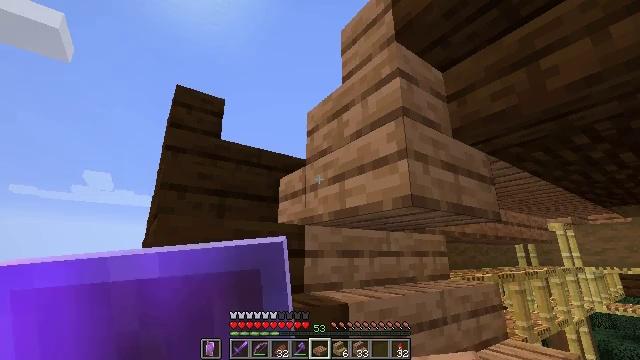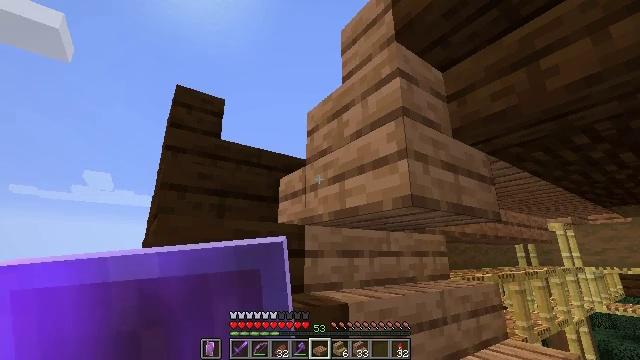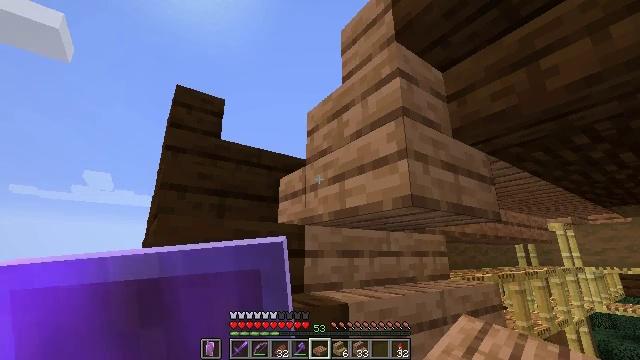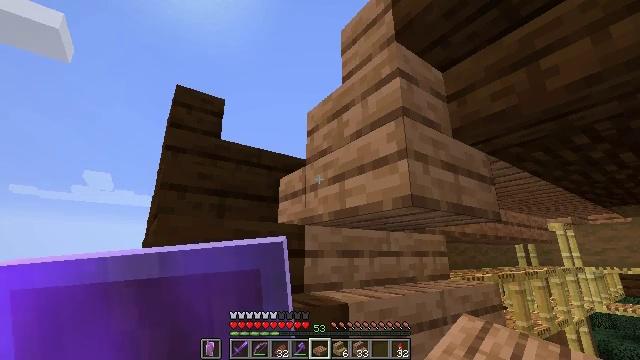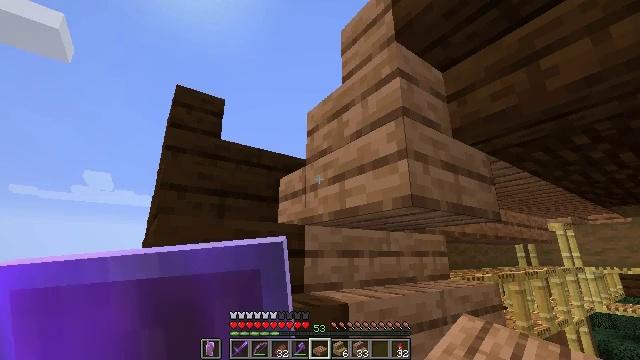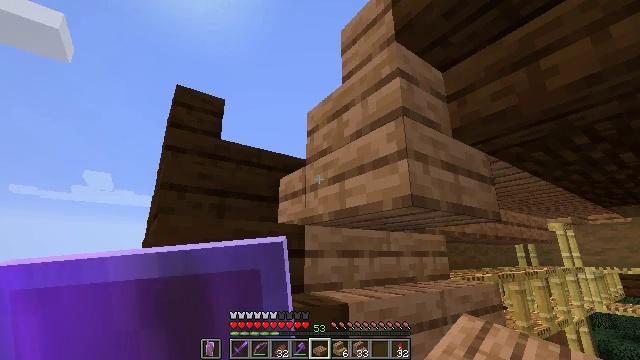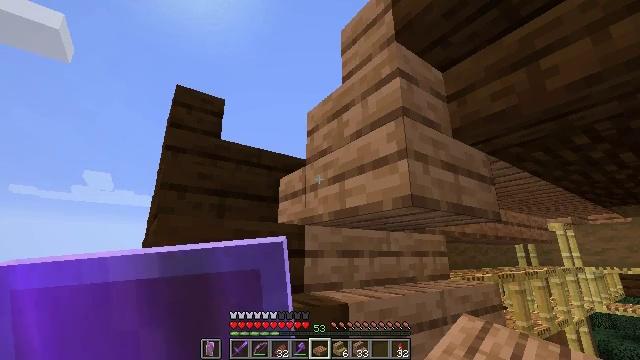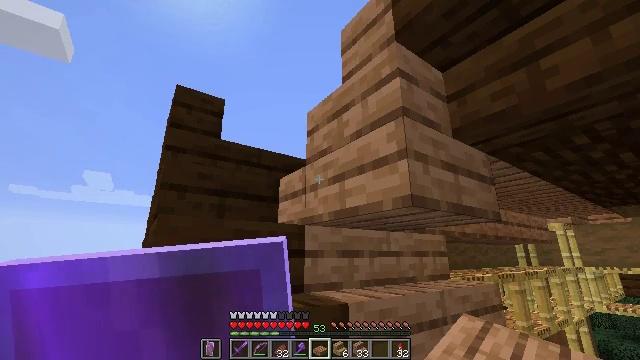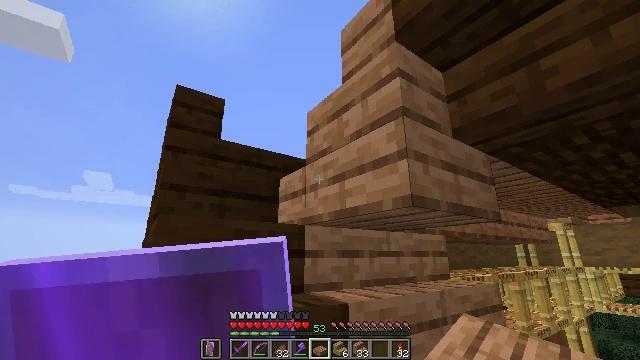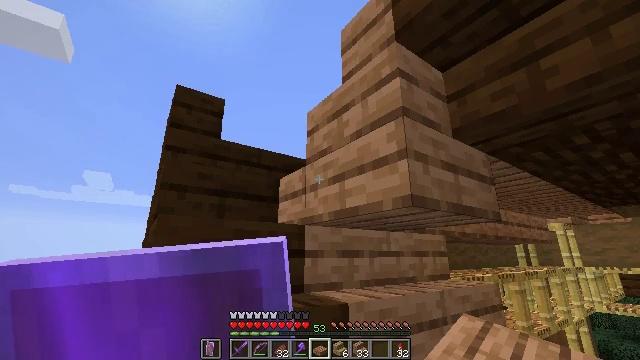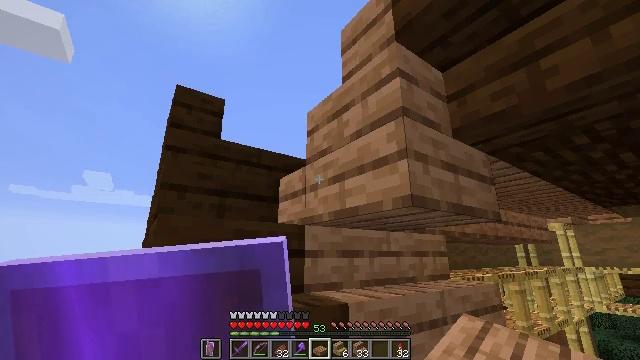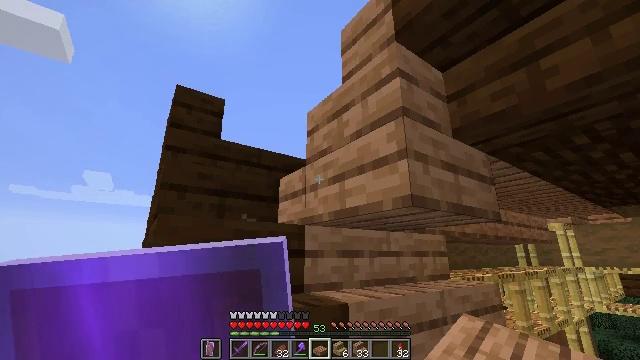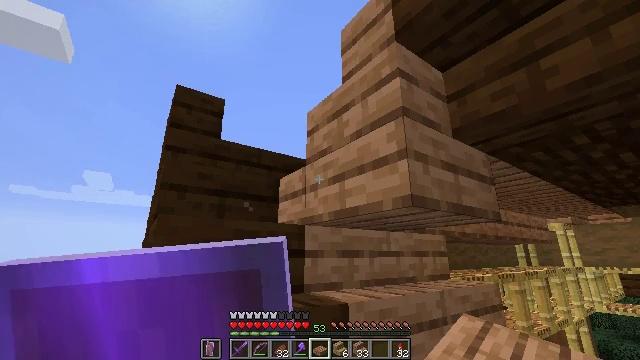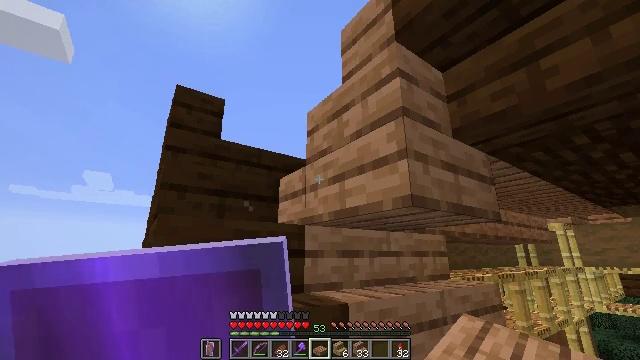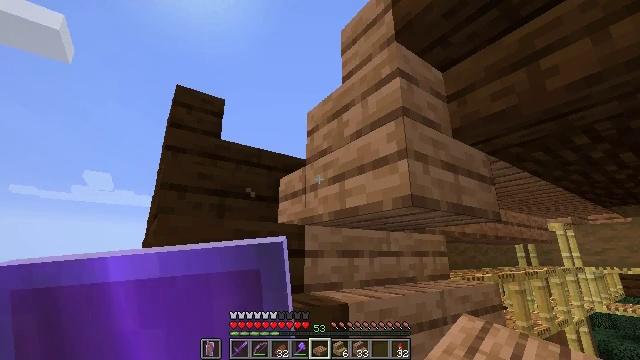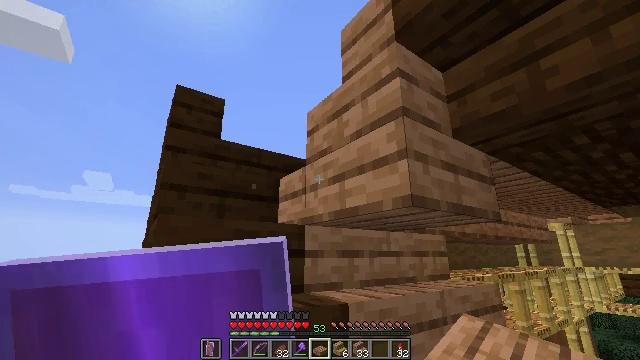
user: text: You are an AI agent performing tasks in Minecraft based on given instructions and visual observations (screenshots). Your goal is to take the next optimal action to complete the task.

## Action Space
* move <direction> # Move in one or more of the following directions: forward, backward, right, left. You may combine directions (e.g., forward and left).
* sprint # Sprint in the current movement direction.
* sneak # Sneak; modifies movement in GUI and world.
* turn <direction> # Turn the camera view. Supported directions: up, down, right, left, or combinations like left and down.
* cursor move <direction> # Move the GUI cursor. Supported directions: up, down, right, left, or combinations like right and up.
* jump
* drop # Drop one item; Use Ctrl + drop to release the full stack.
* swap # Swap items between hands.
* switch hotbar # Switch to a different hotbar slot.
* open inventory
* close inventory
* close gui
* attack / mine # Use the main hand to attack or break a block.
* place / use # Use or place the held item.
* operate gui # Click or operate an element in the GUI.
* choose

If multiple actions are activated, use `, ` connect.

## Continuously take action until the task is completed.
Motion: motion action
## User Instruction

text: Break the jungle slab to collect it.
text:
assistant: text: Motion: sneak
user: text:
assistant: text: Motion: sneak
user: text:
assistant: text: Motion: sneak
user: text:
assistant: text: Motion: sneak
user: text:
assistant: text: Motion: sneak
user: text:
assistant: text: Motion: sneak
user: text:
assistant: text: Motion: sneak
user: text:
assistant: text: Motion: sneak
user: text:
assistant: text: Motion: sneak
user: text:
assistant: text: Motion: sneak
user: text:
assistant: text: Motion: sneak
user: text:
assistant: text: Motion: sneak
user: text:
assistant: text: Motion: sneak
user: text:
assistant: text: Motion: sneak
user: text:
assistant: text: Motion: sneak
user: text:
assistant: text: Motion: sneak
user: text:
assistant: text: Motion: sneak
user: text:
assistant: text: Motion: sneak
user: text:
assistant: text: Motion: sneak, turn right and down
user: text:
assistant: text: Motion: sneak, turn right and down
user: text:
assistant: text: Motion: sneak, turn right and down
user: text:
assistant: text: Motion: sneak
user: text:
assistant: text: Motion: sneak, turn right and down
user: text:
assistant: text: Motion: sneak
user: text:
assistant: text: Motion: move left, sneak
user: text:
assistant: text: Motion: move left, sneak
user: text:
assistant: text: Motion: move left, sneak
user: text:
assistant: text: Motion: move left, sneak
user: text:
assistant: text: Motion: move left, sneak
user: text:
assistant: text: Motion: move left, sneak